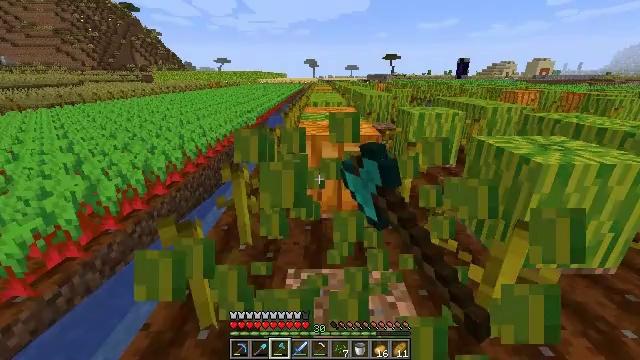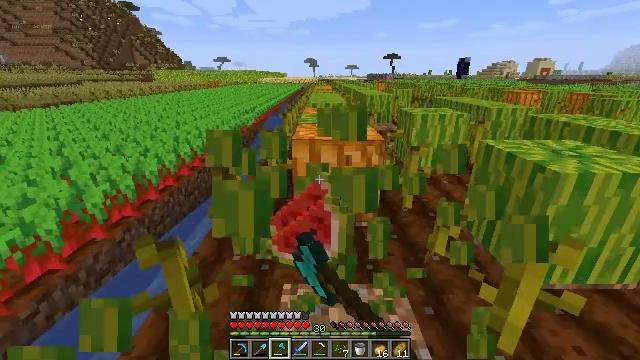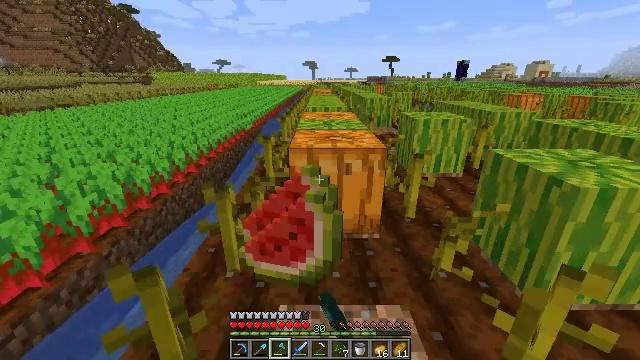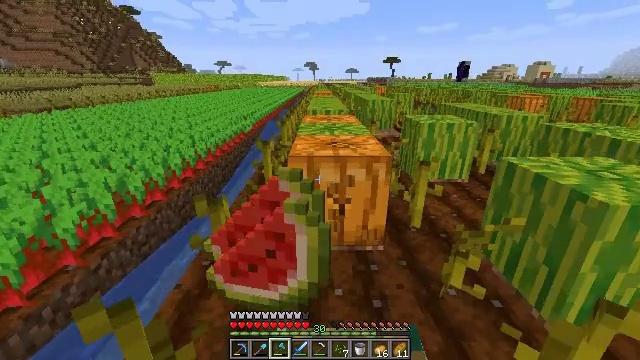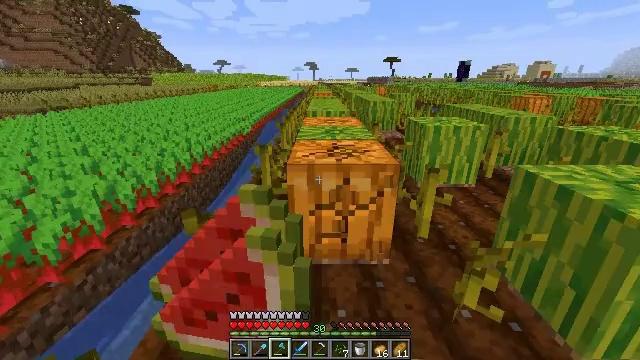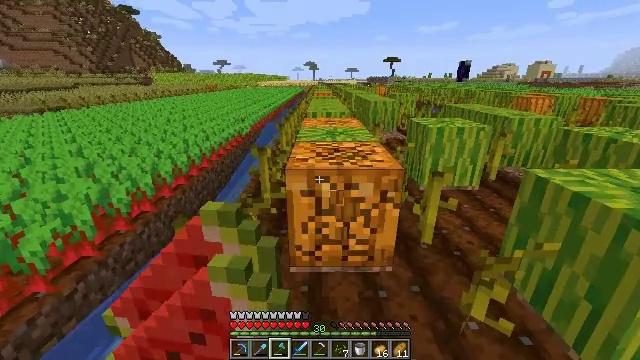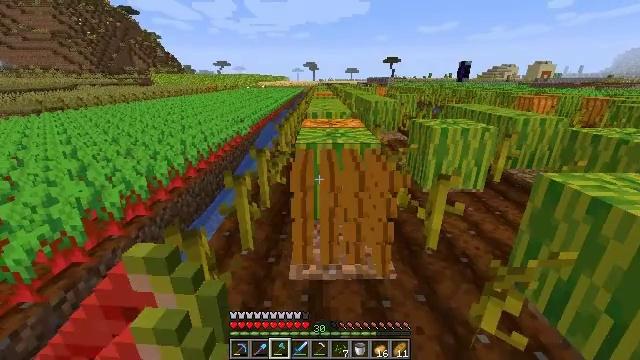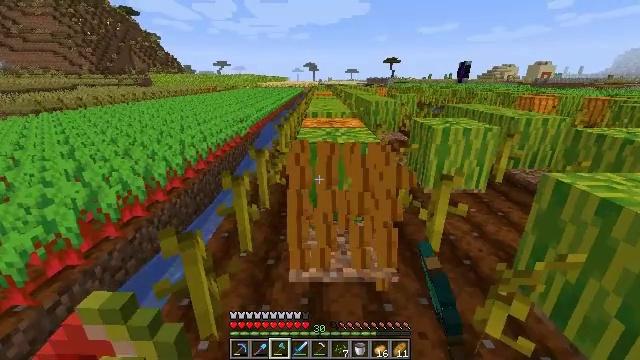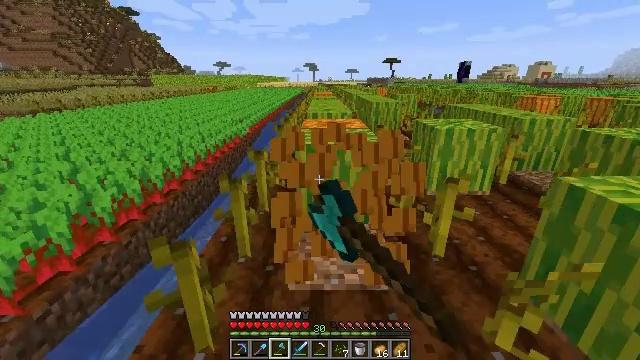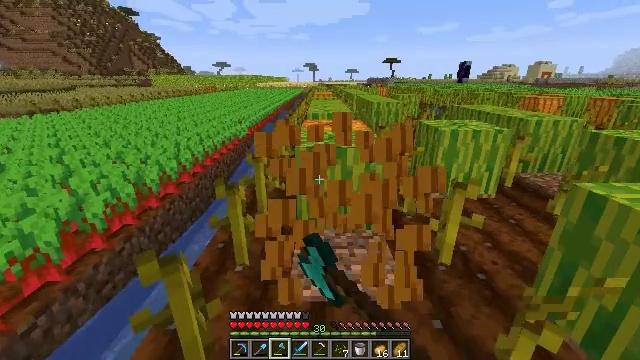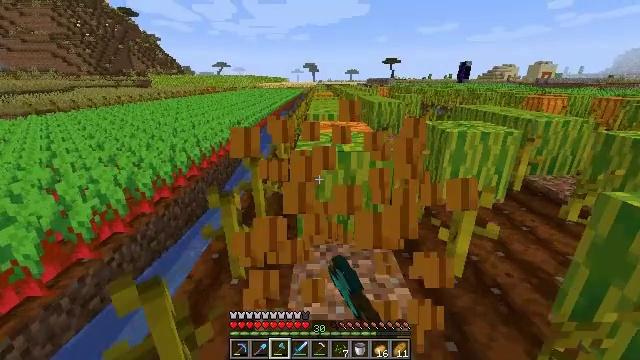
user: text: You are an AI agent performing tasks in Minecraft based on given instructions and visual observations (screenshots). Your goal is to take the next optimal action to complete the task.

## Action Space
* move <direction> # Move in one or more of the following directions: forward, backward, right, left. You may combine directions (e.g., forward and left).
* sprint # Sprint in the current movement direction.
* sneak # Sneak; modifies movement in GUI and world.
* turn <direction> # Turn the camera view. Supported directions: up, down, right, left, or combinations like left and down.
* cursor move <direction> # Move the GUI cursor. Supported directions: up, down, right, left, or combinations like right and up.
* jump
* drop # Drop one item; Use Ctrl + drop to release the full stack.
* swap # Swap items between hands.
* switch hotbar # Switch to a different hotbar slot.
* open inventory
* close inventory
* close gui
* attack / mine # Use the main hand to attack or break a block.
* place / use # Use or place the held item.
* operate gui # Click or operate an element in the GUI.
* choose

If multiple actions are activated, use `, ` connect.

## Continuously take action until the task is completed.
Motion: motion action
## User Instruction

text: Gather a pumpkin block.
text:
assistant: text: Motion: move forward, attack / mine
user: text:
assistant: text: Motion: move forward, attack / mine
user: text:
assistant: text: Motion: move forward, attack / mine
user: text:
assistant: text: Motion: move forward, attack / mine
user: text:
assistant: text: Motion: attack / mine
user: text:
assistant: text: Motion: attack / mine
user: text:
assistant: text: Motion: attack / mine
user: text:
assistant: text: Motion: move forward, attack / mine
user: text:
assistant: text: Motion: move forward, attack / mine
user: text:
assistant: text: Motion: move forward, attack / mine
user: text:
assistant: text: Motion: attack / mine